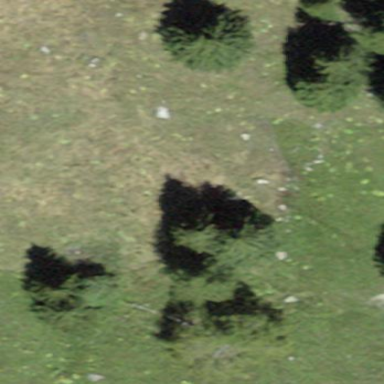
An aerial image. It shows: Forest area.